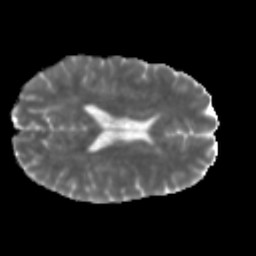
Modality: MD
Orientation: axial
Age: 46
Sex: male
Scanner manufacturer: siemens
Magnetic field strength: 3 T
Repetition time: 5 s
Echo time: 0.092 s